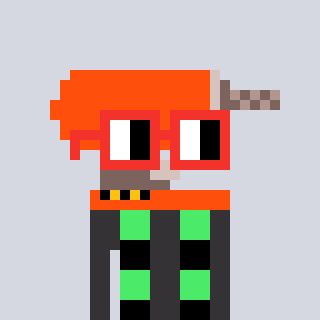
a pixel art character with square red glasses, a drill-shaped head and a grayscale-colored body on a cool background